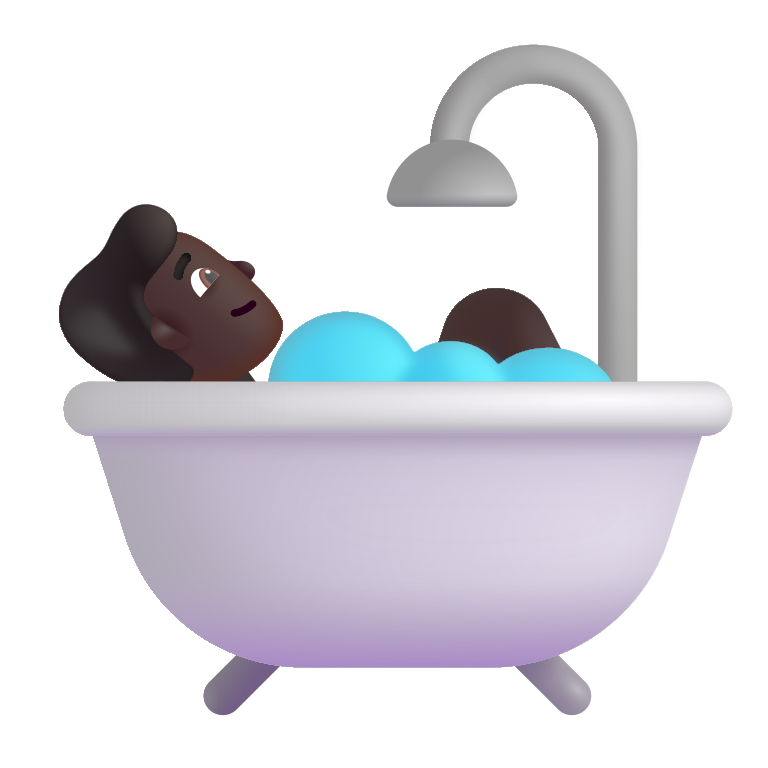
person taking bath color dark